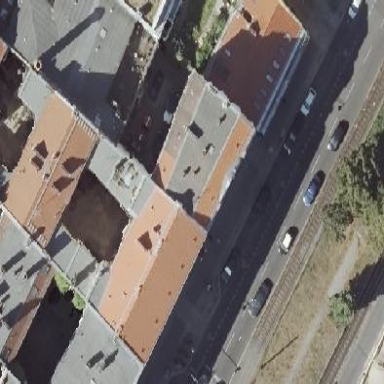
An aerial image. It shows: Residential building with distinctive double saltbox roof shape.